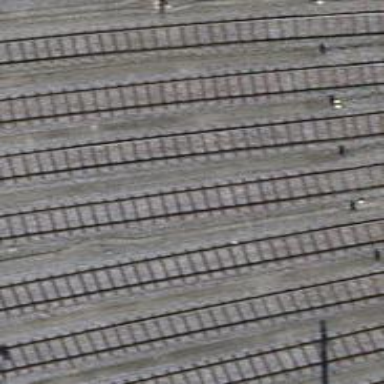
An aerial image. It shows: Railway yard with electrified contact lines.